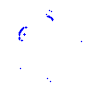
Particle: proton